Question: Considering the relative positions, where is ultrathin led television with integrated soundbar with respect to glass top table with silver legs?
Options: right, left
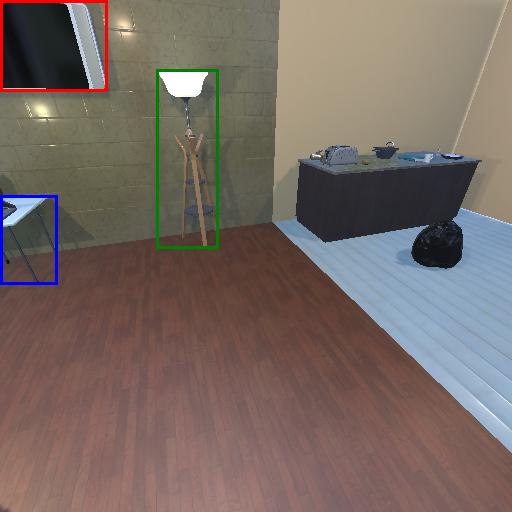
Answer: right